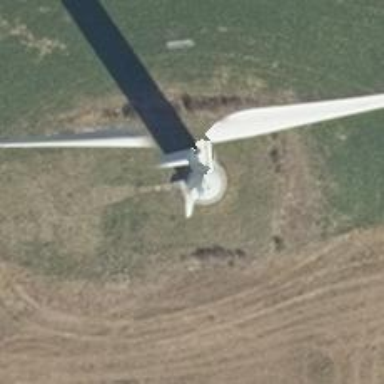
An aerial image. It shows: Wind generator with horizontal axis. The wind turbine is from Vestas.